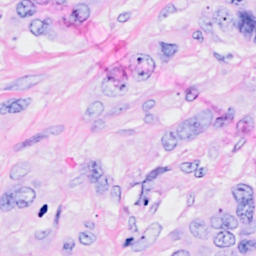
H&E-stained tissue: Breast